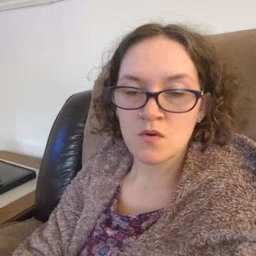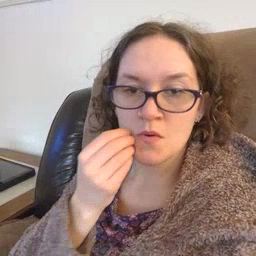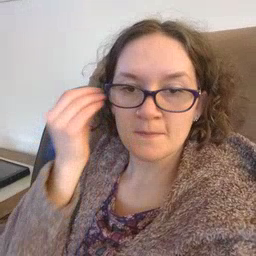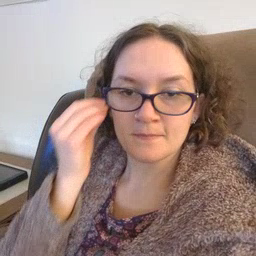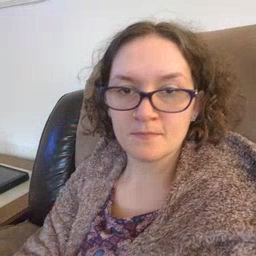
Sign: home